Question: I want modify jQuery datepicker for not duplicate days from other month in some else month in multi-month mode (see image below, I want to remove red-marked days). Can you help me?

As you ask, this is my code for calendar:
'''
$(document).ready(function(){
var weeks = new Array();
function inWeeks(startDate) {
for (var i in weeks) {
if (weeks[i].getTime() == startDate.getTime()) return true;
}
return false;
}
function removeWeek(startDate) {
for (var i in weeks) {
if (weeks[i].getTime() == startDate.getTime()) {
weeks.splice(i, 1);
return;
}
}
}
function addWeek(startDate) {
weeks.push(startDate);
}
var selectCurrentWeek = function() {
window.setTimeout(function () {
$('.week-picker').find('.ui-datepicker-current-day a').addClass('ui-state-active')
}, 1);
}
$('.week-picker').datepicker( {
numberOfMonths: 2,
showOtherMonths: true,
selectOtherMonths: true,
hideIfNoPrevNext: true,
firstDay: 1,
onSelect: function(dateText, inst) {
var date = $(this).datepicker('getDate');
var startDate = new Date(date.getFullYear(), date.getMonth(), date.getDate() - date.getDay() + 1);
//var endDate = new Date(date.getFullYear(), date.getMonth(), date.getDate() - date.getDay() + 6);
if (inWeeks(startDate)) {
removeWeek(startDate);
} else {
addWeek(startDate);
}
selectCurrentWeek();
},
beforeShowDay: function(date) {
var cssClass = '';
for (var i in weeks) {
var startDate = weeks[i];
var endDate = new Date(startDate.getFullYear(), startDate.getMonth(), startDate.getDate() - startDate.getDay() + 7);
if(date >= startDate && date <= endDate)
cssClass = 'ui-datepicker-selected-week-day';
}
return [true, cssClass];
},
onChangeMonthYear: function(year, month, inst) {
selectCurrentWeek();
}
});
});
'''
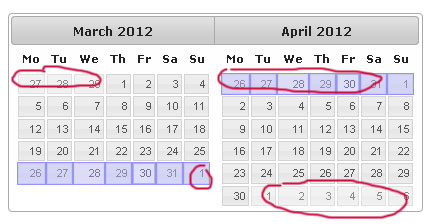
Answer: You should get rid of those two lines :
'''
showOtherMonths: true,
selectOtherMonths: true,
'''
The option showOtherMonths "Display dates in other months (non-selectable) at the start or end of the current month" and the selectOtherMonths "When true days in other months shown before or after the current month are selectable."